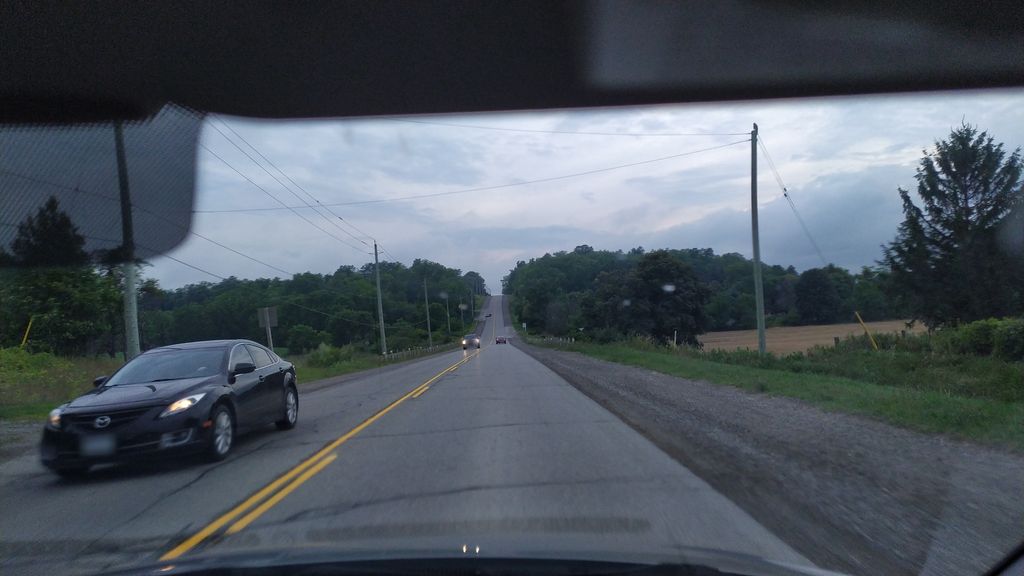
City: kitchener-waterloo